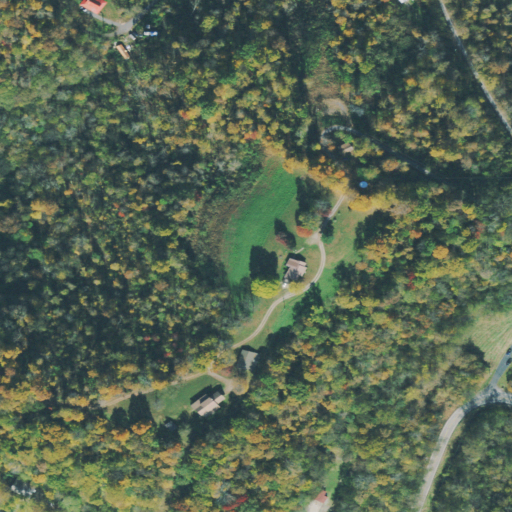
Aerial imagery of mountain in Tennessee named Schelley Knob containing deciduous forest, open development, pasture, and low intensity development